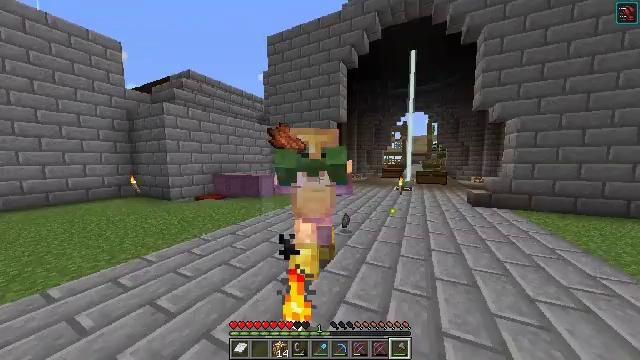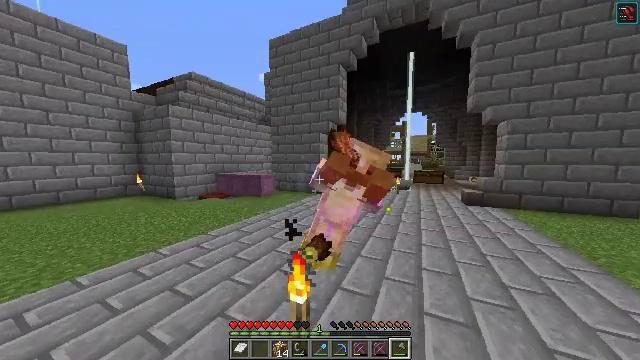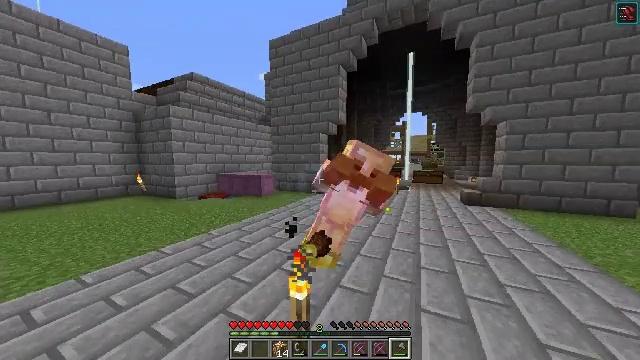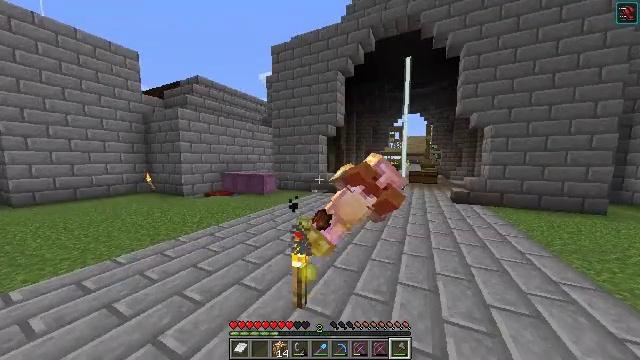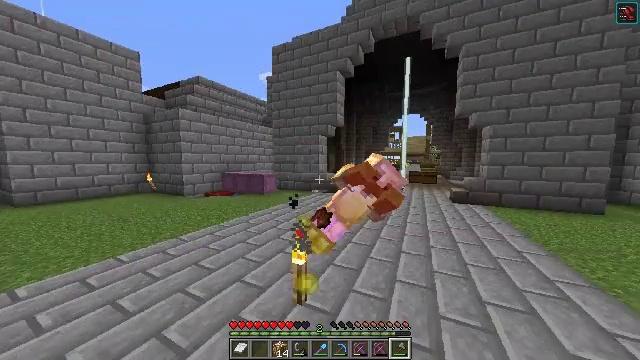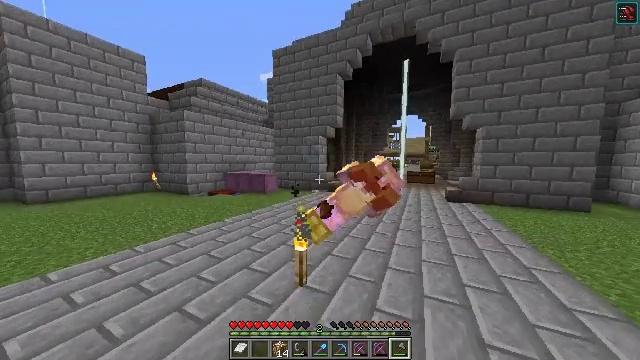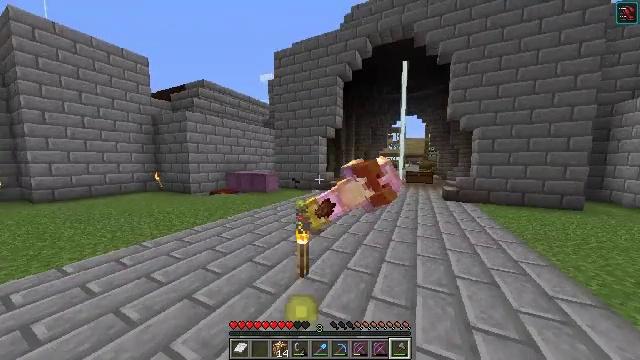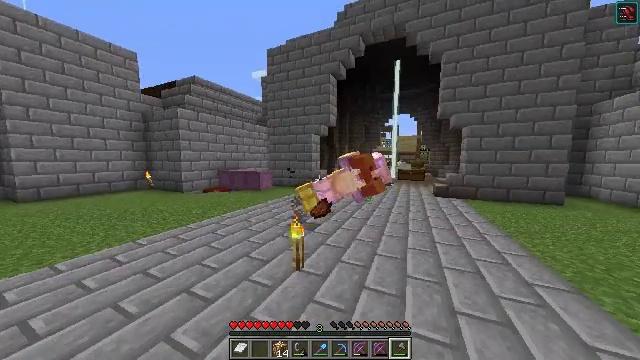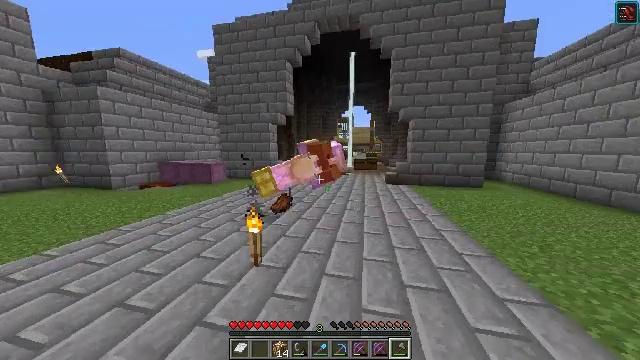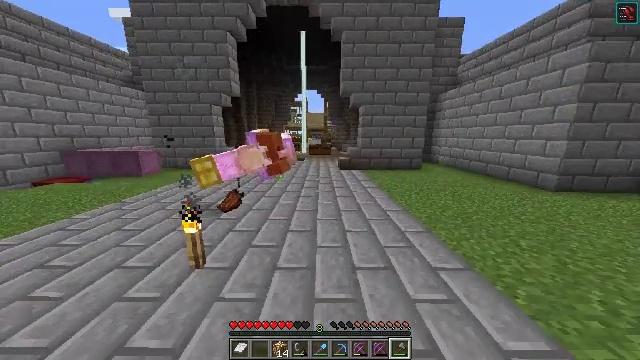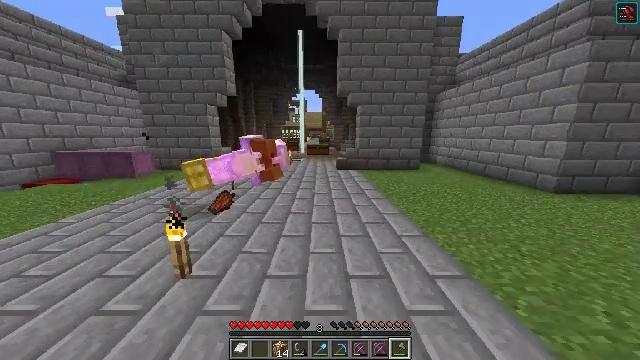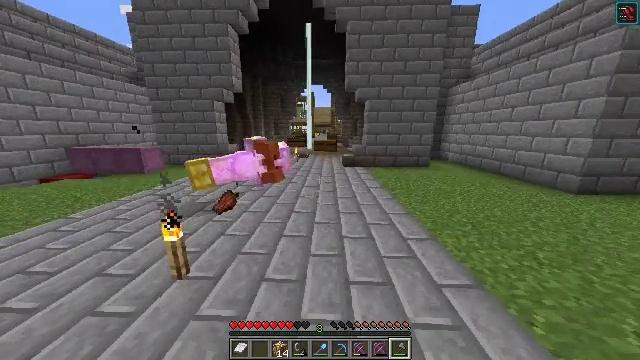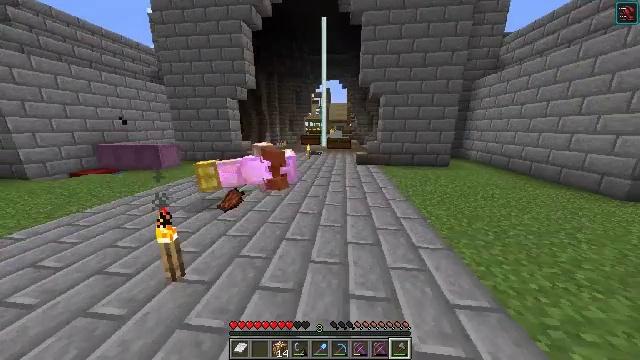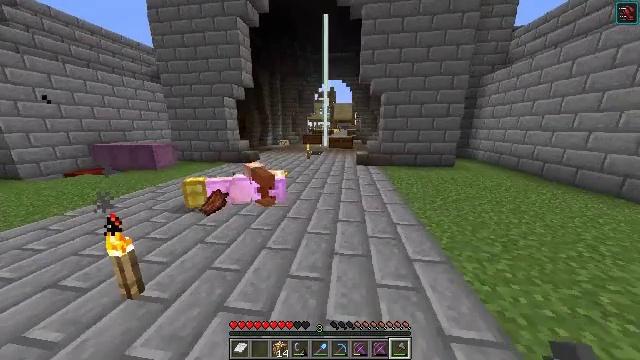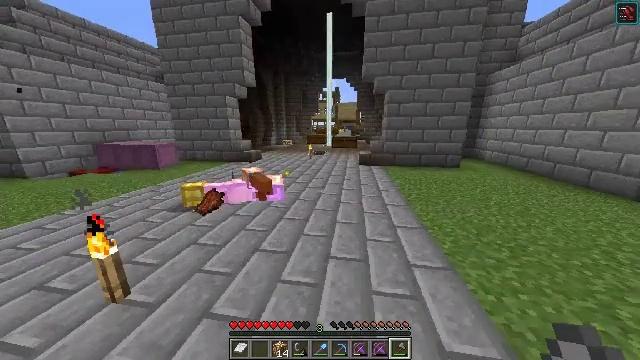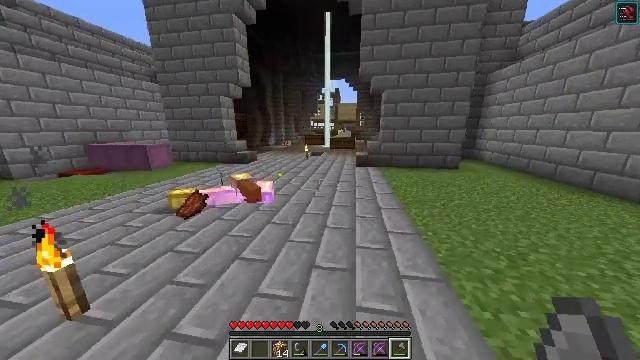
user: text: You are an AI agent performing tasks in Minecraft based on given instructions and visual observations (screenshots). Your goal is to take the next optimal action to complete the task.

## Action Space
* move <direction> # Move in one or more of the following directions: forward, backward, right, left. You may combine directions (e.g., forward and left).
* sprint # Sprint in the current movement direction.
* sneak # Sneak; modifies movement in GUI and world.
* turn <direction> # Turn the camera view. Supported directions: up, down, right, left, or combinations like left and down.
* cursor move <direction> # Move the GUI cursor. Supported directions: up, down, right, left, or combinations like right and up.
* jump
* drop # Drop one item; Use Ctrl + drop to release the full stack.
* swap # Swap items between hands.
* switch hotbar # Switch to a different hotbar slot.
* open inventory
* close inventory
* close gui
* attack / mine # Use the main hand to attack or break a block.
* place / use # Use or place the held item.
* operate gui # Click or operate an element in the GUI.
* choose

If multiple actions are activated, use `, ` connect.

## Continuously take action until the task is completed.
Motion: motion action
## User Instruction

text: Make a slime block by placing slimeballs in the crafting table.
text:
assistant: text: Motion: move back
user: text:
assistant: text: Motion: move back
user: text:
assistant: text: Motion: move back
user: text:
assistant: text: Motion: move back
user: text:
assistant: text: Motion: no_op
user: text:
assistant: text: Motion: no_op
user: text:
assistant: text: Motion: turn right
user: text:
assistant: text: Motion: move forward, turn right and down
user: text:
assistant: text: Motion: move forward and move right, turn right and down
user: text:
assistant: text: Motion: move forward and move right
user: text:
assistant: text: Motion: move forward and move right, turn left and down
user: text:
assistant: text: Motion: move forward and move right, turn left
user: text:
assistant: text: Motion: move forward and move right, turn left
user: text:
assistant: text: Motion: move forward and move right, turn left
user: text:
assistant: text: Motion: no_op
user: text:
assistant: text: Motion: turn right and up
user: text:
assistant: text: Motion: move forward, turn right and up
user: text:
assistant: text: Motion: move forward, turn right
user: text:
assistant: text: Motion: no_op
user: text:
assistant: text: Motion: move forward
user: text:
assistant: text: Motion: move forward
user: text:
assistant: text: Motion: move forward, turn left
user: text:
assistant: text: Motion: move forward, turn left
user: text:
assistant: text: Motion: move forward
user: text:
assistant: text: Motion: move forward, turn left
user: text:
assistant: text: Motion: move forward, turn left
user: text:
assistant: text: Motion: move forward
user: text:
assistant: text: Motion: move forward and move left
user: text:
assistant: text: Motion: move forward and move left
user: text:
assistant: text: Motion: move forward